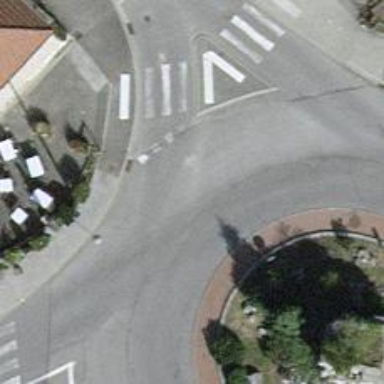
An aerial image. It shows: Primary highway intersecting roundabout.